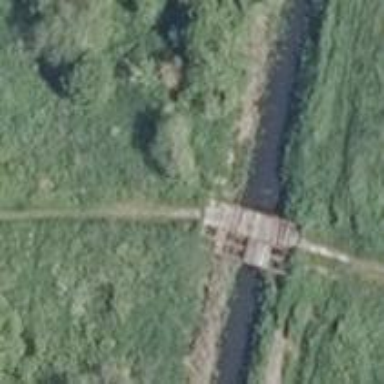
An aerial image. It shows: There are ruins of bridge in the image.